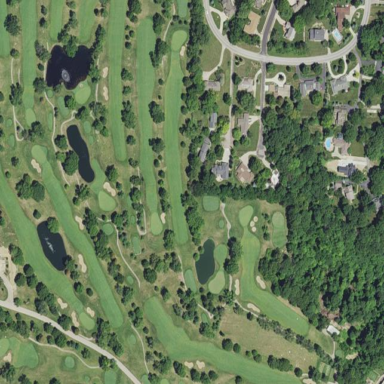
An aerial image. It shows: Golf course.